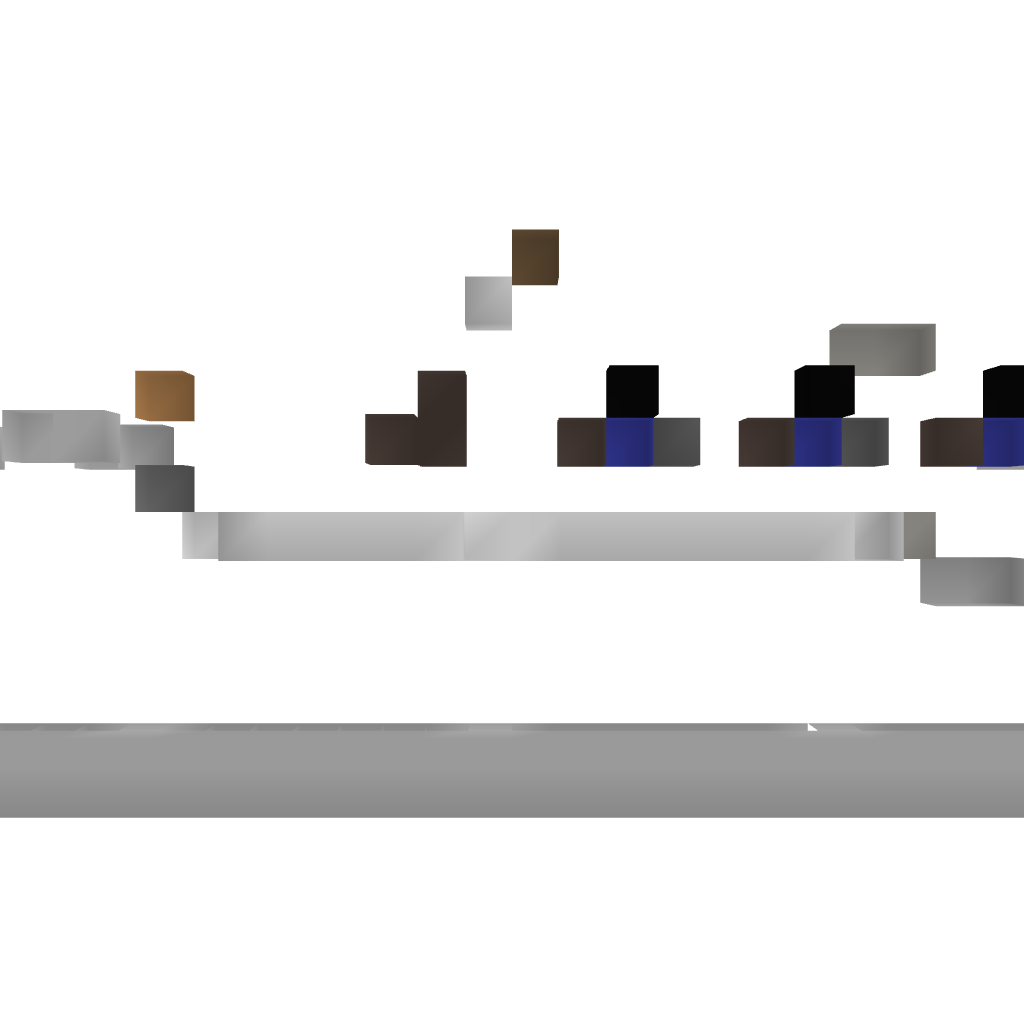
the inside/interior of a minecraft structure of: Functional Mini Submarine